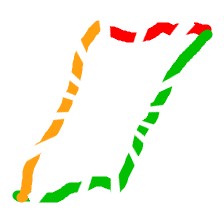
Shape: parallelogram